Question: The below quote comes from page 8 of <URL>. Can someone explain how the last equation involving 1/2 ulp in an inequality comes about?
> To compute the relative error that corresponds to 1/2 ulp, observe that when a real number is approximated by the closest possible floating-point number
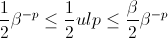
Answer: This line attempts to say that the relative error that a half an ULP corresponds to is between the two bounds shown, which were calculated in previous lines. However, instead of saying the corresponding to half an ULP is between those bounds, it says is between those bounds. That is a mistake, unless we are loose about what "ULP" means. Instead of "1/2 ULP" in that line, I would write "1/2 ULP / x", where x is the number being considered.
(Actually, when I write about ULPs, I often write ULP(x) to indicate that the ULP is an ULP of a particular value, since the value of the unit of last place varies depending on the number.)